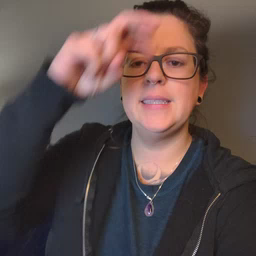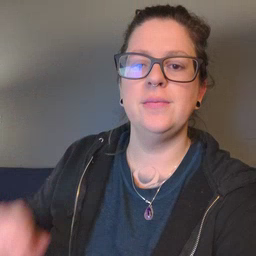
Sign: stairs